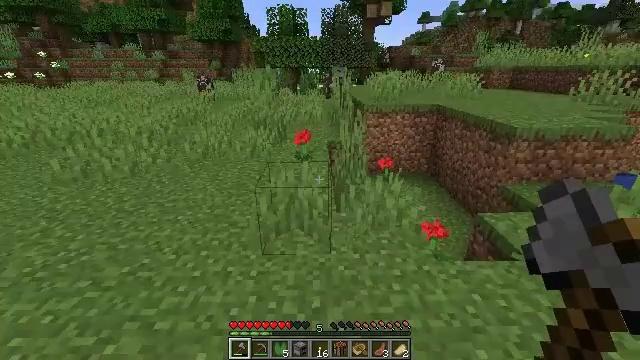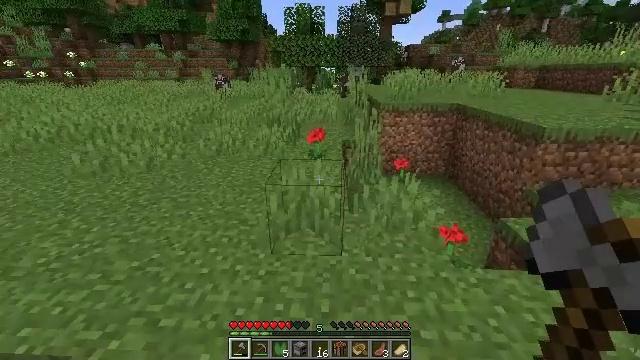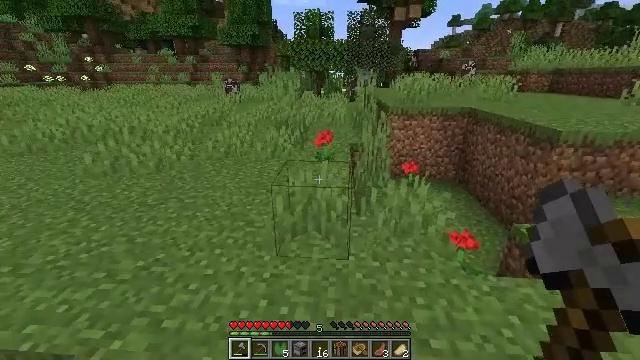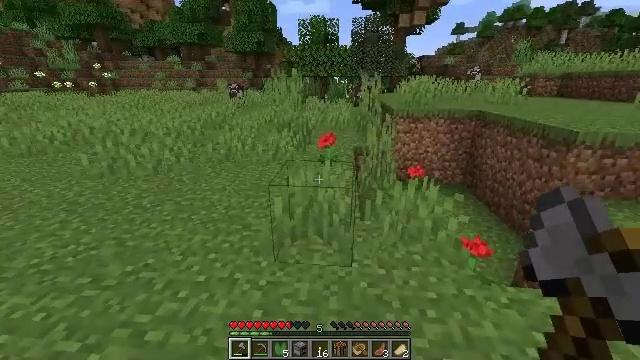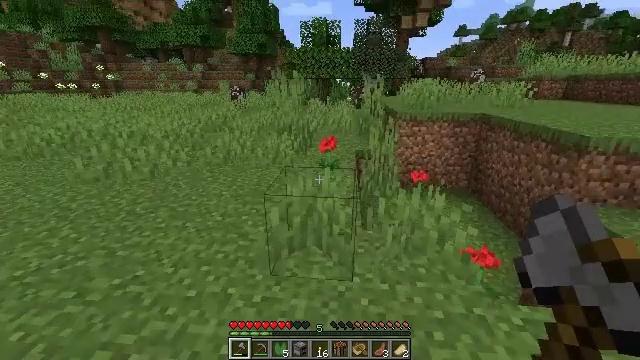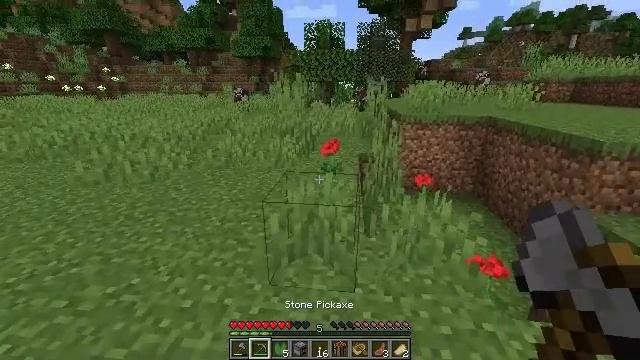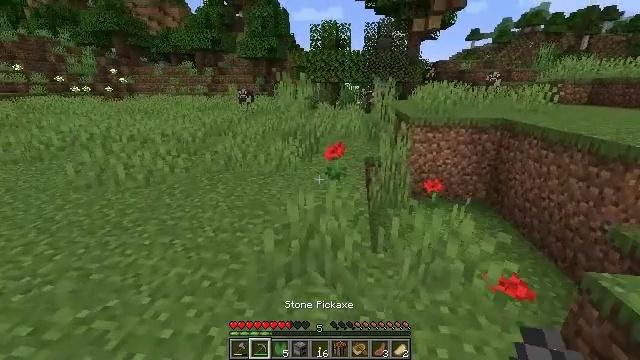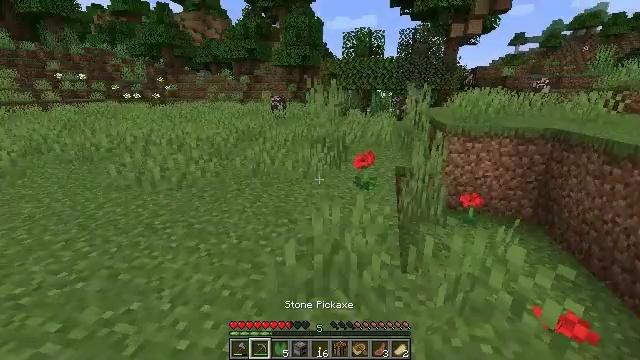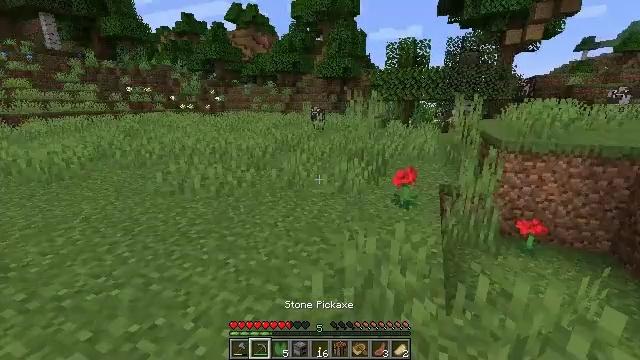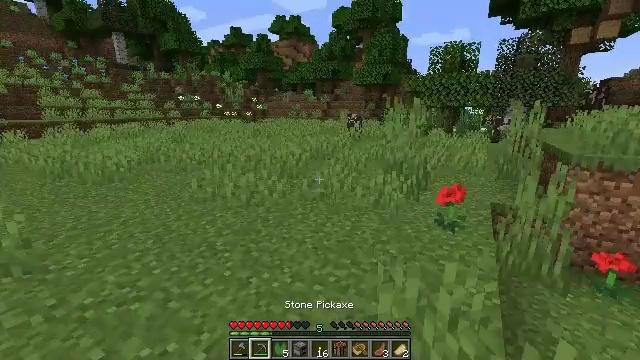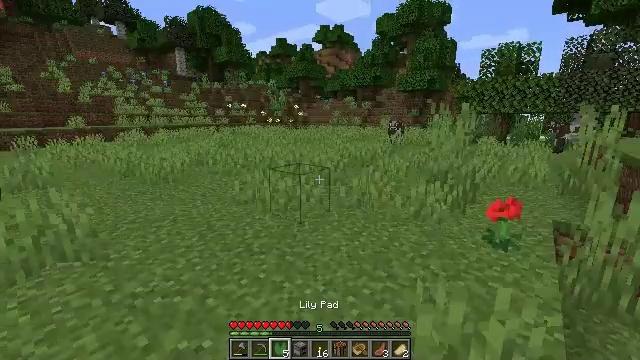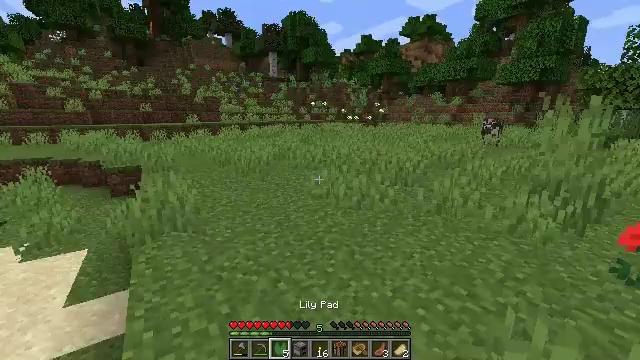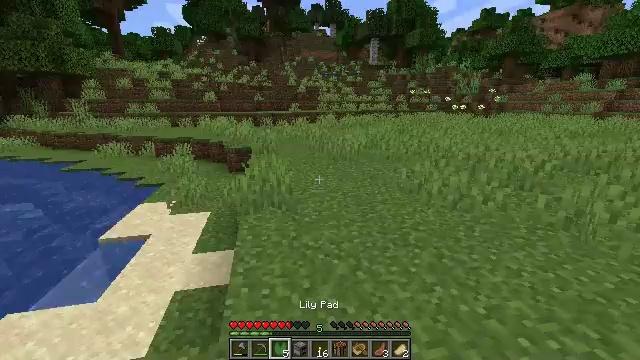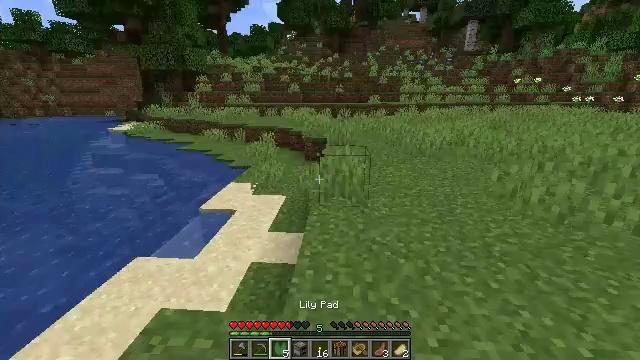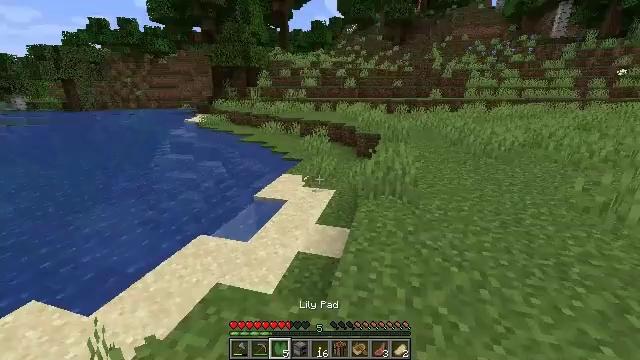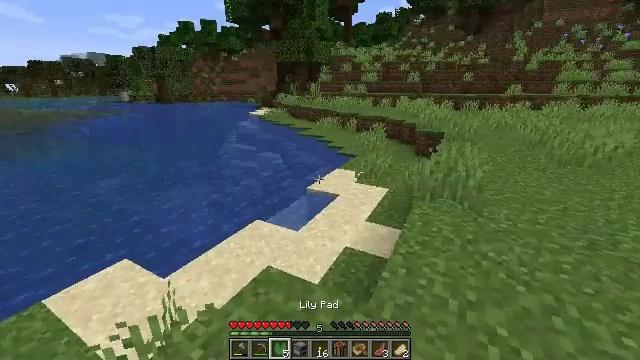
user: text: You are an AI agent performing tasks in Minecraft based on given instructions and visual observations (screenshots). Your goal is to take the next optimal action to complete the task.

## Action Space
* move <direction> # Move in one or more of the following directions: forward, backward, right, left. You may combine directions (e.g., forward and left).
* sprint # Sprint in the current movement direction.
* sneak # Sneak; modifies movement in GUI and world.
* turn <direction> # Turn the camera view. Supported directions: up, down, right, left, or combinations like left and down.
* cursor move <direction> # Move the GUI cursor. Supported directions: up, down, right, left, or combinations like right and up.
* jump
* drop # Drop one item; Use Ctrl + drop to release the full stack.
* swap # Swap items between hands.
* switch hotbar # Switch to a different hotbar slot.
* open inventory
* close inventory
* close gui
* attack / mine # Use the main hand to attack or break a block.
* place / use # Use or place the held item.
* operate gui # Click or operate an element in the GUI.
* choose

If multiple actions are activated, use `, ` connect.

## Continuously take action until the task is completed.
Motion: motion action
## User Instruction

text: Drop a lily pad.
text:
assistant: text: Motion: move forward, turn left
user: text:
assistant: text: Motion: move forward, turn left
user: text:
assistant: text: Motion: move forward, turn up
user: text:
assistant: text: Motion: move forward
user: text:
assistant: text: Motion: move forward
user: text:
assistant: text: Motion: move forward, turn left
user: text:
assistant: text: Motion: move forward, turn left and up
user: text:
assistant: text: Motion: move forward, turn left and up
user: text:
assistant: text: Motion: turn left and up
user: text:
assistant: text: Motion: turn left and up
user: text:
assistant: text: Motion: turn left
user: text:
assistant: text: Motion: turn left and down
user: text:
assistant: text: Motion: turn left and down
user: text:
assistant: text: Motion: turn left and down
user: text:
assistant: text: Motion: turn left and down
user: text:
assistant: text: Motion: turn left
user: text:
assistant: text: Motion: turn left
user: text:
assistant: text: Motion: turn left and up
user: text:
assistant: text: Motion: no_op
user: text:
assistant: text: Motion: no_op
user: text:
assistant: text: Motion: no_op
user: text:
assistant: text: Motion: no_op
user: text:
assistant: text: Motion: no_op
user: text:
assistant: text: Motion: turn up, drop
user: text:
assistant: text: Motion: drop
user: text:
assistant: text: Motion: drop
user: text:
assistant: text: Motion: no_op
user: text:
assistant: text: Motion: turn right
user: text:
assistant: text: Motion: turn right
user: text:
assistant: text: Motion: turn right and up